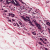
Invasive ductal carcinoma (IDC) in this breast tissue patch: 0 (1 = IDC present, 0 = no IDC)